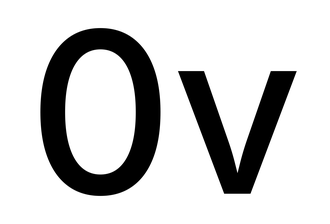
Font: Inter_Medium